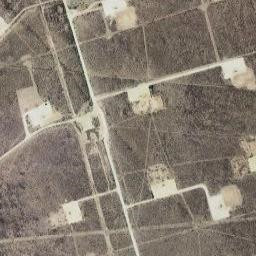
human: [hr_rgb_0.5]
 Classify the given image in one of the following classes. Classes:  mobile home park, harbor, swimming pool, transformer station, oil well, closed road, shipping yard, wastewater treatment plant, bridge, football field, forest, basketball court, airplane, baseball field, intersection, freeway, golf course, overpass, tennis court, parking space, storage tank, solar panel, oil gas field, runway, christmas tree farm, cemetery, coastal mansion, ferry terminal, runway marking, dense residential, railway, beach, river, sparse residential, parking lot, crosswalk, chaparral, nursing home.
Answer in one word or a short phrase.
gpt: oil gas field